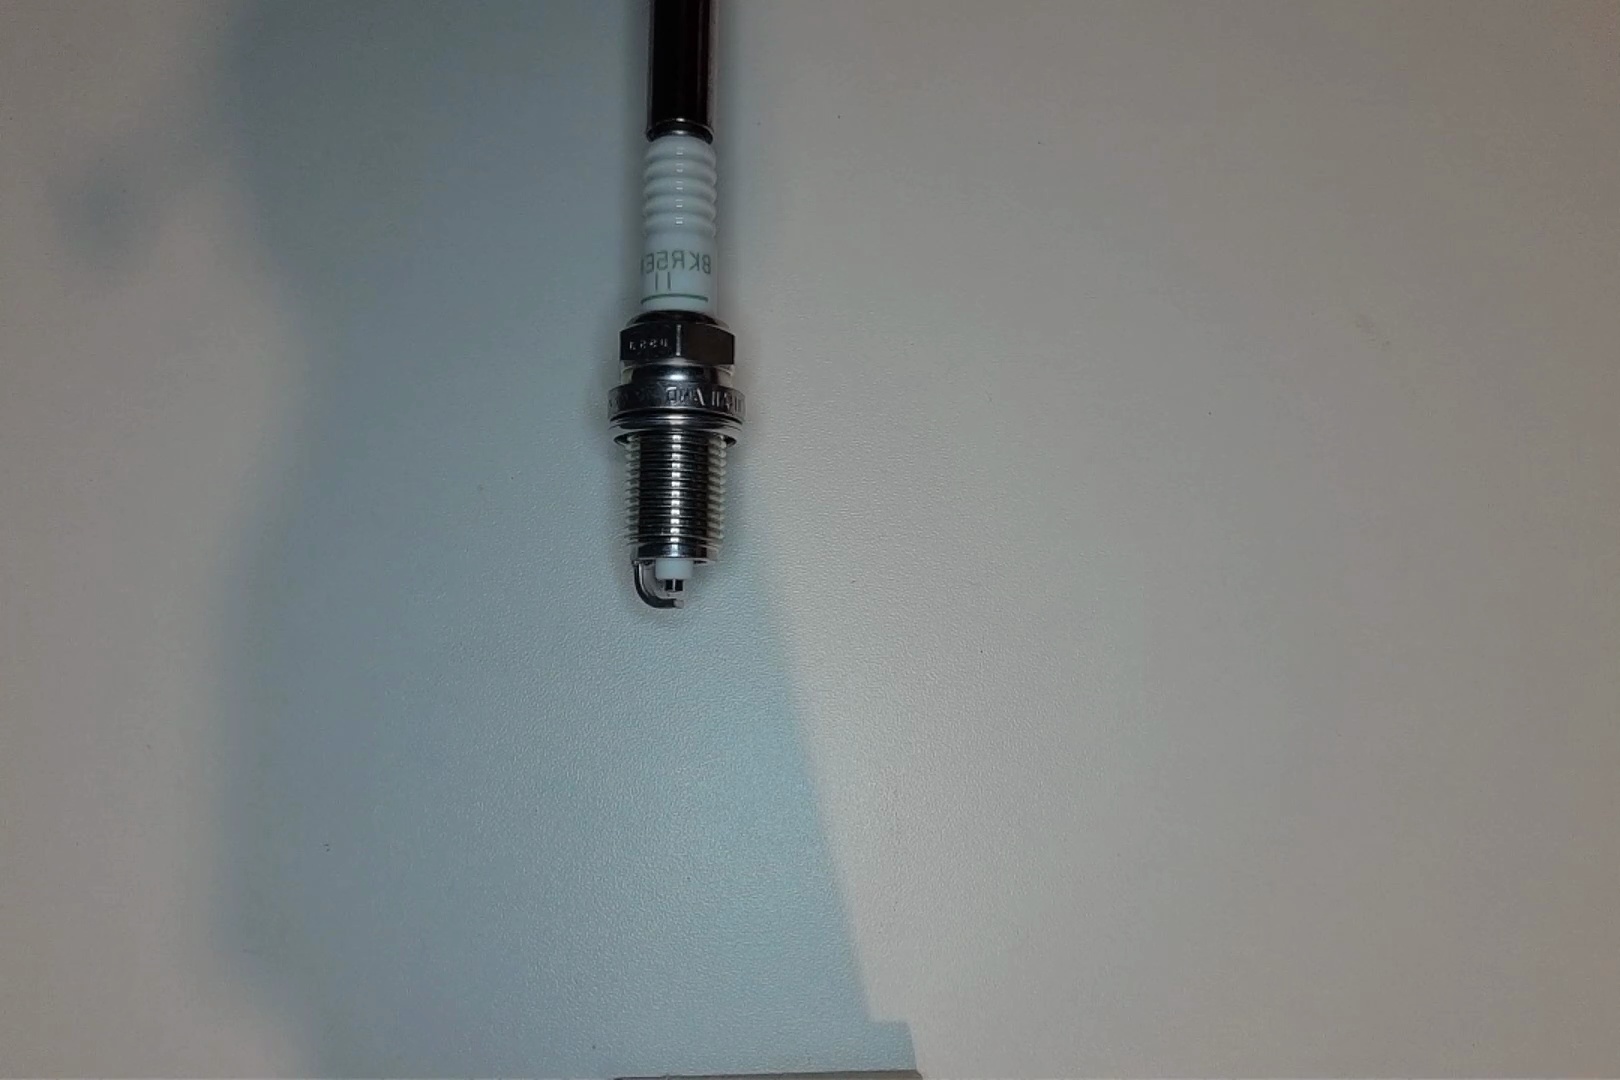
Label: normal